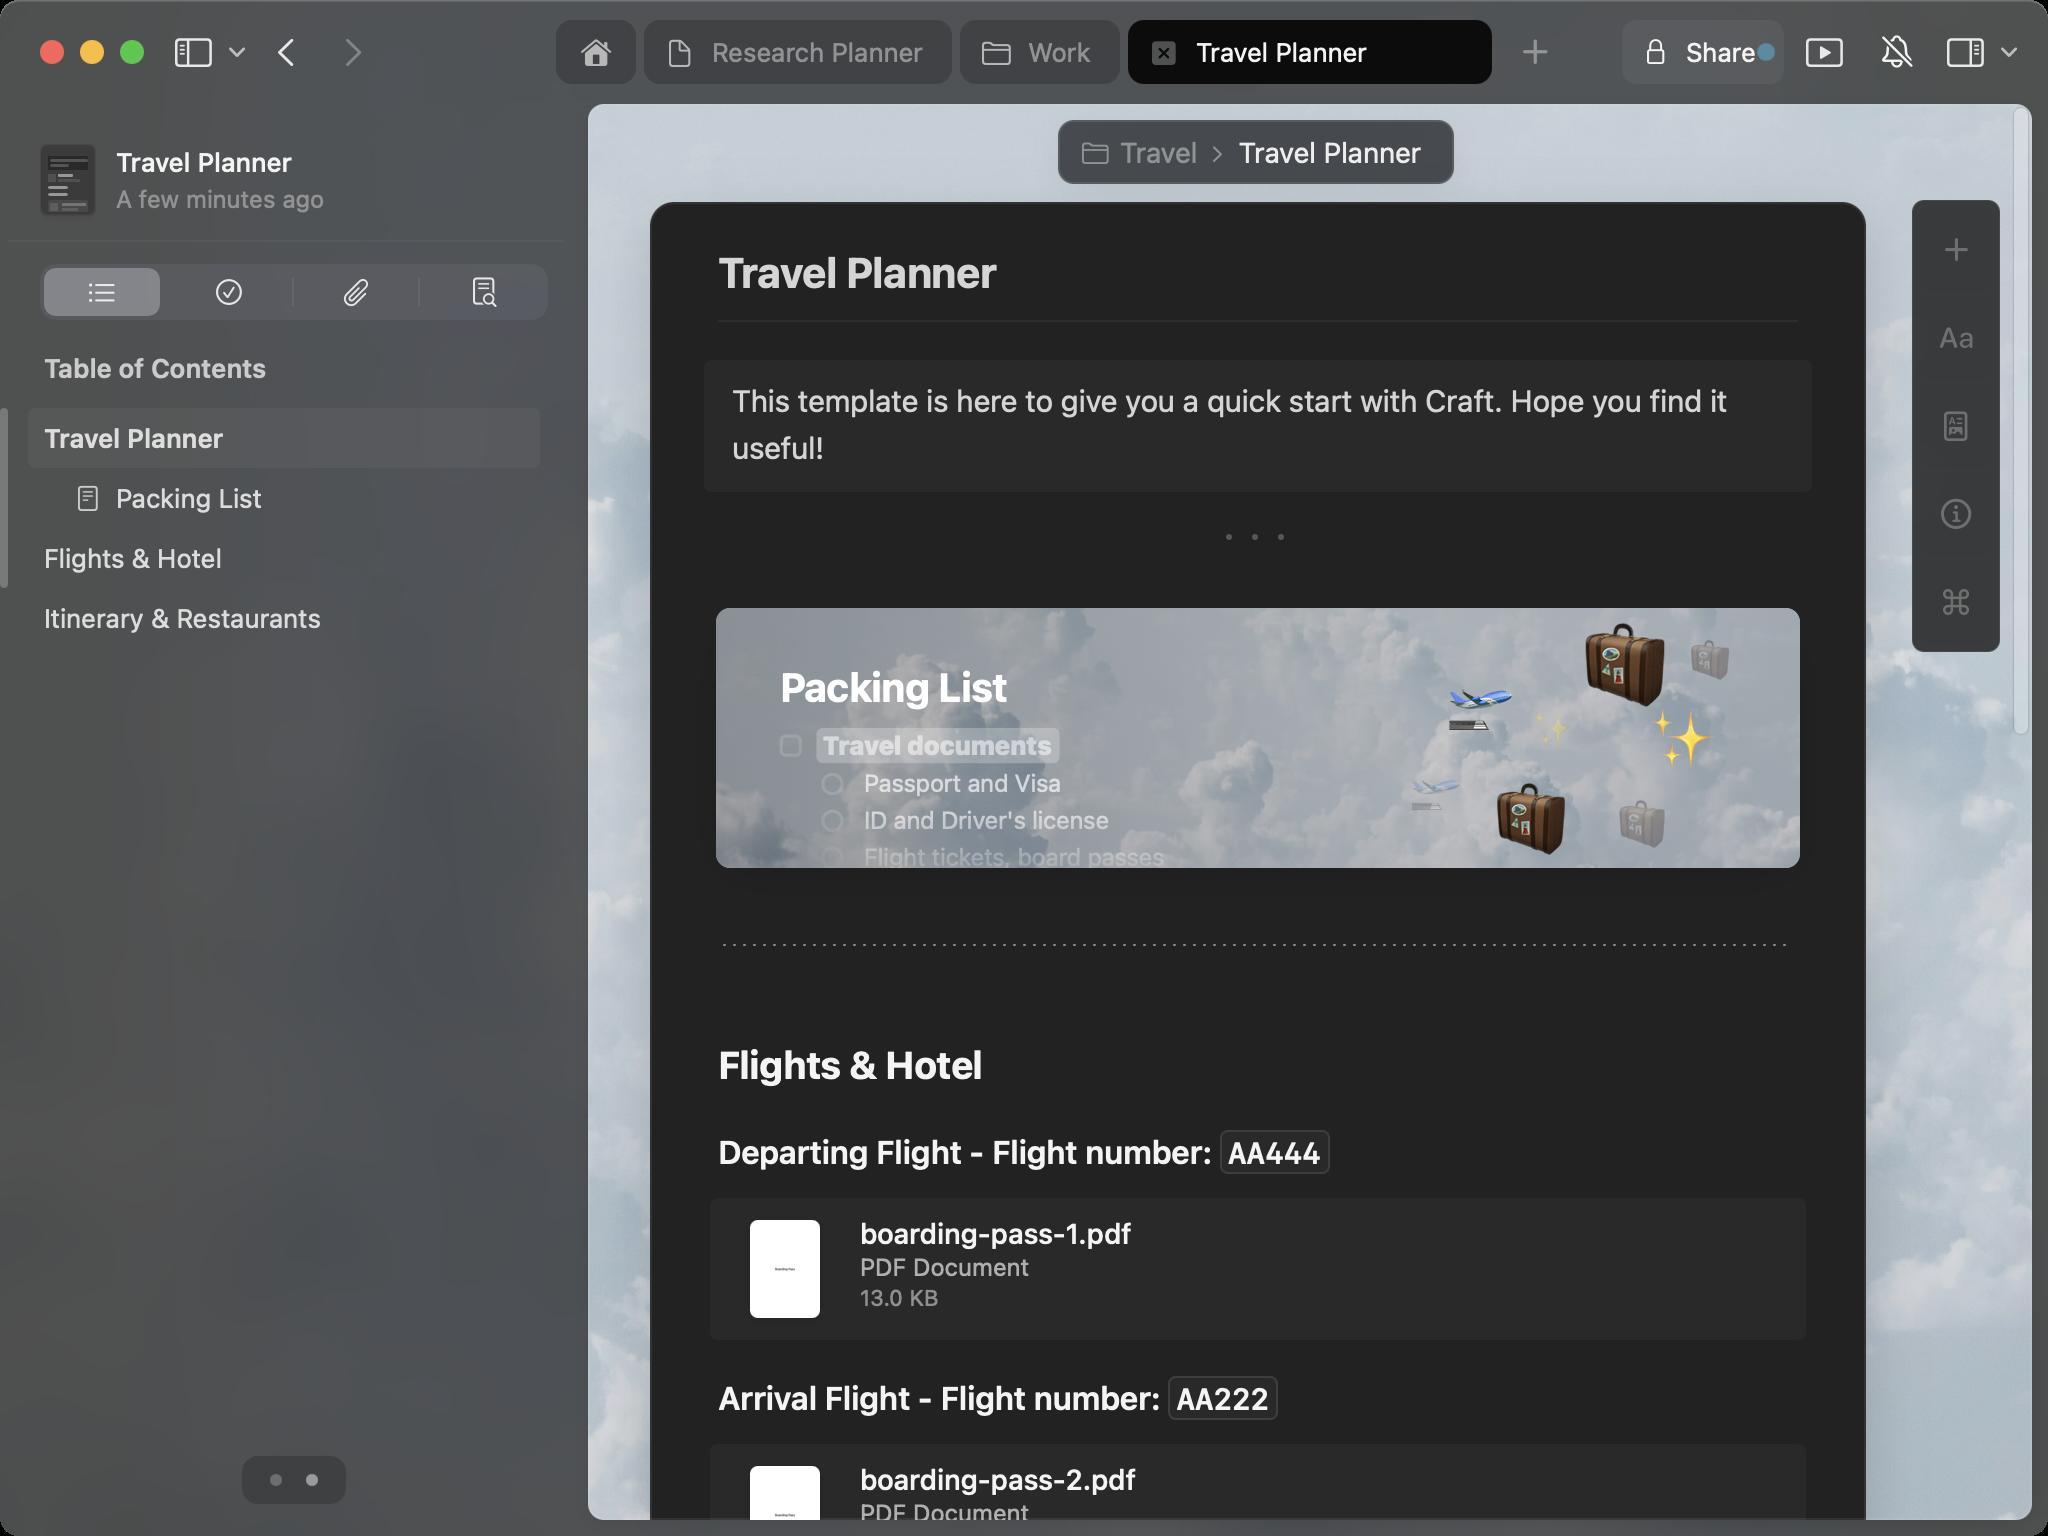
Accessibility tree:
{"name": "Travel_Planner", "role": "AXWindow", "description": null, "role_description": "standard window", "value": null, "position": "350.00;92.00", "size": "1024;768", "children": [{"name": null, "role": "AXGroup", "description": null, "role_description": "group", "value": null, "position": "0.00;0.00", "size": "1024;768", "children": [{"name": null, "role": "AXGroup", "description": null, "role_description": "group", "value": null, "position": "0.00;0.00", "size": "1024;768", "children": [{"name": null, "role": "AXButton", "description": null, "role_description": "button", "value": null, "position": "111.00;10.00", "size": "15;32", "children": []}, {"name": null, "role": "AXStaticText", "description": "Research Planner", "role_description": "text", "value": null, "position": "356.00;10.00", "size": "122;32", "children": []}, {"name": null, "role": "AXStaticText", "description": "Work", "role_description": "text", "value": null, "position": "514.00;10.00", "size": "48;32", "children": []}, {"name": null, "role": "AXStaticText", "description": "Travel Planner", "role_description": "text", "value": null, "position": "598.00;10.00", "size": "118;32", "children": []}, {"name": null, "role": "AXStaticText", "description": "Share", "role_description": "text", "value": null, "position": "843.00;10.00", "size": "35;32", "children": []}, {"name": null, "role": "AXButton", "description": null, "role_description": "button", "value": null, "position": "997.00;10.00", "size": "15;32", "children": []}, {"name": null, "role": "AXGroup", "description": null, "role_description": "group", "value": null, "position": "294.00;52.00", "size": "722;708", "children": [{"name": null, "role": "AXStaticText", "description": "boarding-pass-1.pdf", "role_description": "text", "value": null, "position": "430.00;608.00", "size": "136;17", "children": []}, {"name": null, "role": "AXStaticText", "description": "PDF Document", "role_description": "text", "value": null, "position": "430.00;626.00", "size": "85;15", "children": []}, {"name": null, "role": "AXStaticText", "description": "13.0 KB", "role_description": "text", "value": null, "position": "430.00;642.00", "size": "445;14", "children": []}, {"name": null, "role": "AXStaticText", "description": "boarding-pass-2.pdf", "role_description": "text", "value": null, "position": "430.00;731.00", "size": "138;17", "children": []}, {"name": null, "role": "AXStaticText", "description": "PDF Document", "role_description": "text", "value": null, "position": "430.00;749.00", "size": "85;15", "children": []}, {"name": null, "role": "AXStaticText", "description": "13.0 KB", "role_description": "text", "value": null, "position": "430.00;765.00", "size": "445;14", "children": []}, {"name": null, "role": "AXStaticText", "description": "Travel", "role_description": "text", "value": null, "position": "560.00;65.00", "size": "39;22", "children": []}, {"name": null, "role": "AXStaticText", "description": "Travel Planner", "role_description": "text", "value": null, "position": "619.00;65.00", "size": "92;22", "children": []}]}, {"name": null, "role": "AXStaticText", "description": "Travel Planner", "role_description": "text", "value": null, "position": "58.00;73.00", "size": "212;16", "children": []}, {"name": null, "role": "AXStaticText", "description": "A few minutes ago", "role_description": "text", "value": null, "position": "58.00;92.00", "size": "212;15", "children": []}, {"name": null, "role": "AXTabGroup", "description": null, "role_description": "tab group", "value": null, "position": "20.00;132.00", "size": "254;28", "children": [{"name": null, "role": "AXRadioButton", "description": "List", "role_description": "tab", "value": 1, "position": "20.00;132.00", "size": "62;28", "children": []}, {"name": null, "role": "AXRadioButton", "description": "selected", "role_description": "tab", "value": 0, "position": "83.00;132.00", "size": "63;28", "children": []}, {"name": null, "role": "AXRadioButton", "description": "attachements", "role_description": "tab", "value": 0, "position": "147.00;132.00", "size": "62;28", "children": []}, {"name": null, "role": "AXRadioButton", "description": "search document", "role_description": "tab", "value": 0, "position": "210.00;132.00", "size": "64;28", "children": []}]}, {"name": null, "role": "AXStaticText", "description": "Table of Contents", "role_description": "text", "value": null, "position": "22.00;176.00", "size": "256;16", "children": []}, {"name": null, "role": "AXStaticText", "description": "Travel Planner", "role_description": "text", "value": null, "position": "22.00;204.00", "size": "232;30", "children": []}, {"name": null, "role": "AXStaticText", "description": "Packing List", "role_description": "text", "value": null, "position": "58.00;234.00", "size": "196;30", "children": []}, {"name": null, "role": "AXStaticText", "description": "Flights & Hotel", "role_description": "text", "value": null, "position": "22.00;264.00", "size": "232;30", "children": []}, {"name": null, "role": "AXStaticText", "description": "Itinerary & Restaurants", "role_description": "text", "value": null, "position": "22.00;294.00", "size": "232;30", "children": []}]}]}, {"name": null, "role": "AXToolbar", "description": null, "role_description": "toolbar", "value": null, "position": "0.00;0.00", "size": "1024;52", "children": []}, {"name": null, "role": "AXButton", "description": null, "role_description": "close button", "value": null, "position": "19.00;18.00", "size": "14;16", "children": []}, {"name": null, "role": "AXButton", "description": null, "role_description": "full screen button", "value": null, "position": "59.00;18.00", "size": "14;16", "children": [{"name": null, "role": "AXGroup", "description": null, "role_description": "group", "value": null, "position": "59.00;18.00", "size": "14;16", "children": [{"name": null, "role": "AXGroup", "description": null, "role_description": "group", "value": null, "position": "59.00;18.00", "size": "14;16", "children": []}]}]}, {"name": null, "role": "AXButton", "description": null, "role_description": "minimize button", "value": null, "position": "39.00;18.00", "size": "14;16", "children": []}]}